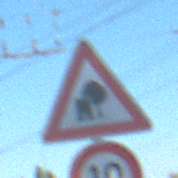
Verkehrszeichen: UnzureichendesLichtraumprofil
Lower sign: Geschwindigkeit10
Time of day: MorningAfternoon
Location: Outdoor (Urban)
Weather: Clear
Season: NotSpecified
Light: Natural